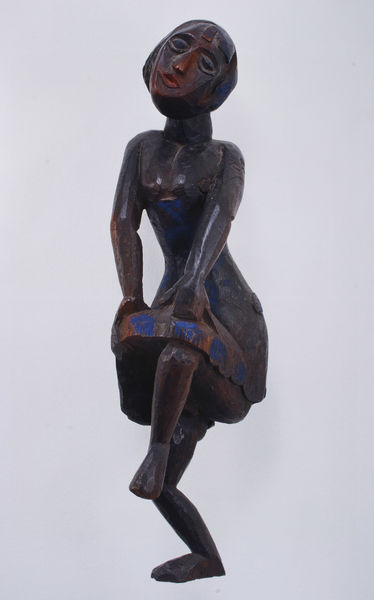
Titel: Tänzerin mit gehobenem Bein
Künstler: Ernst Ludwig Kirchner
Institution: Privatsammlung
Schlagwörter: blau, dunkel, hand, kopf, nackt, kirchner, mädchen, bewegung, braun, brust, busen, frau, grau, haar, hintergrund, holz, kleid, mund, nase, schwarz, weiss, rot, expressionismus, muster, rock, tanz, arm, arme, augen, gesicht, halten, mensch, stein, hände, brücke, figur, haare, pose, kind, saum, tanzen, tänzerin, lippe, schulter, rund, skulptur, statue, beine, bein, brüste, füße, modell, haltung, moderne, afrika, modern, muse, glänzend, bronze, plastik, knie, geschlossen, hoch, bemalt, foto, fotografie, barfuss, maske, fuss, gross, kunst, statuette, schnitzerei, ein, tanzende, dunkelhäutig, ponys, heben, innig, schreiten, gefasst, bemalung, objekt, vertieft, geschnitzt, unproportional, einzeln, hüpfen, hochheben, afrikanisch, schluter, tanzend, nackte beine, eingeborene, kopfhaltung, mondrian, neine, naive, solo, tanzt, brudt, negerplastik, statuete, 20. jahrhundert, geschnizuz, auf einem bein, insich, klaud, wrau, frau tanz kleid, grob geschnitzt, knie angewinkelt